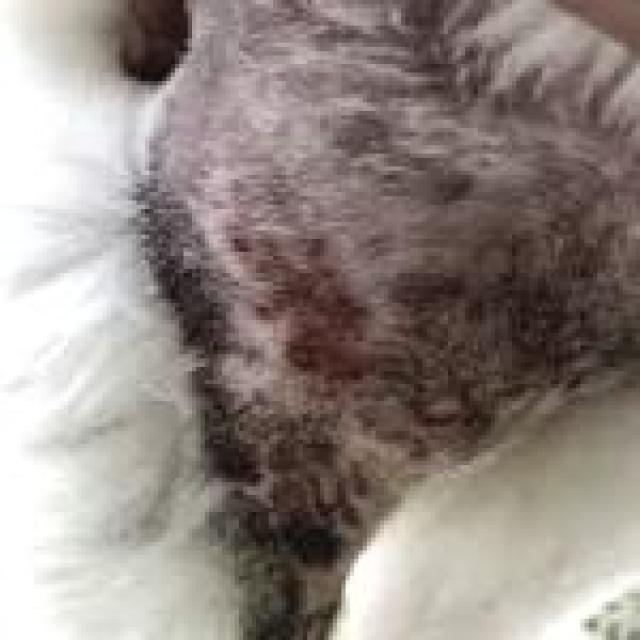
Canine fungal skin infection — characterized by alopecia, scaling, crusting, and circular lesions. Common agents include Malassezia and Candida species.